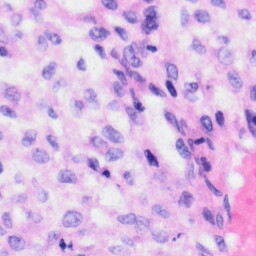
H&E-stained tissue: Liver